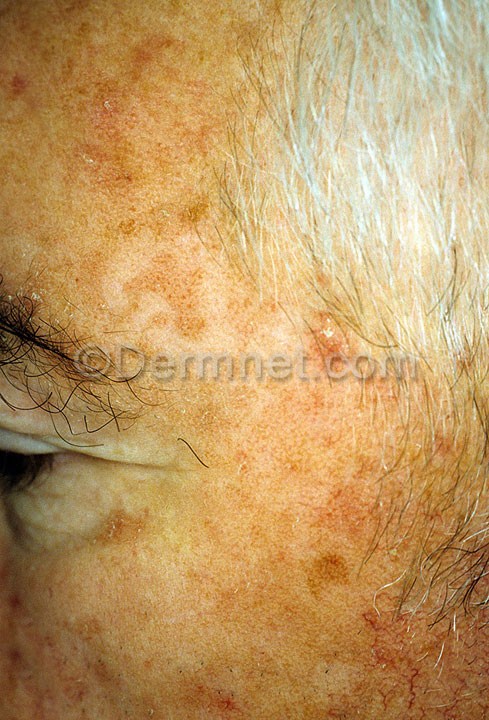
Disease: Actinic Keratosis Basal Cell Carcinoma and other Malignant Lesions